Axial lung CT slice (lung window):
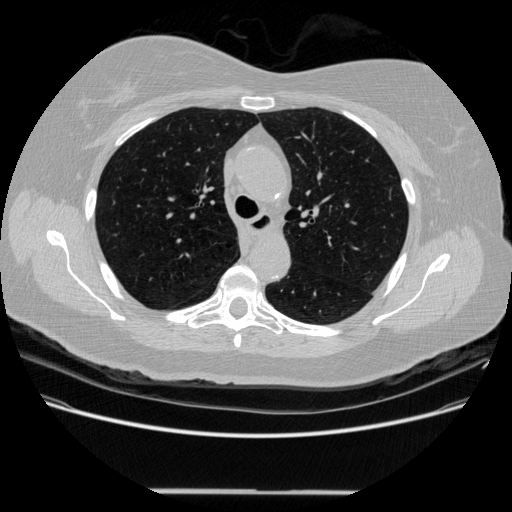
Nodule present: no